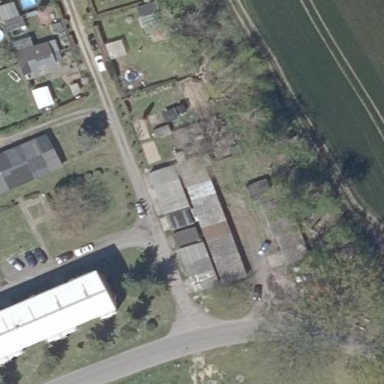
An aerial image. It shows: Garage.